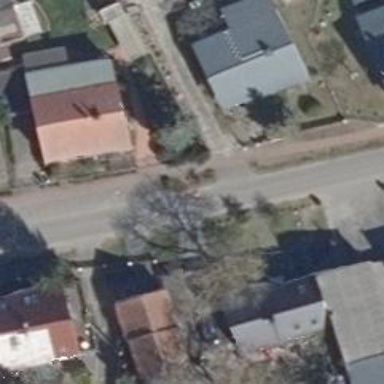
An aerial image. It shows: Residential road.